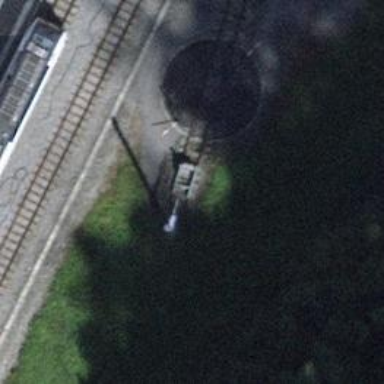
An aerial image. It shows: Railway buffer stop.